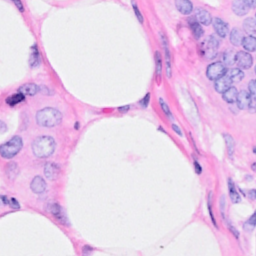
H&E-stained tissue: Breast